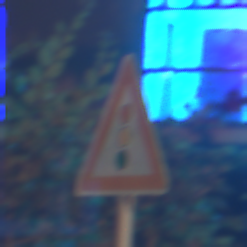
Verkehrszeichen: Lichtzeichenanlage
Umgebung: Outdoor, Urban
Tageszeit: Night
Wetter: PartlyCloudy
Licht: Artificial
Jahreszeit: NotSpecified
Kontrast: HighContrast